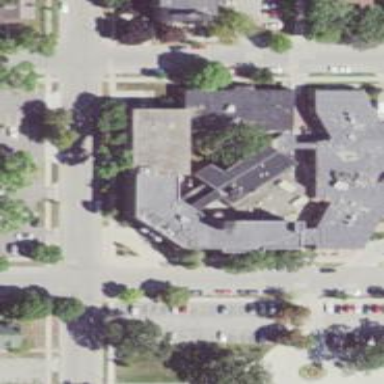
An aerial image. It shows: Nursing home.